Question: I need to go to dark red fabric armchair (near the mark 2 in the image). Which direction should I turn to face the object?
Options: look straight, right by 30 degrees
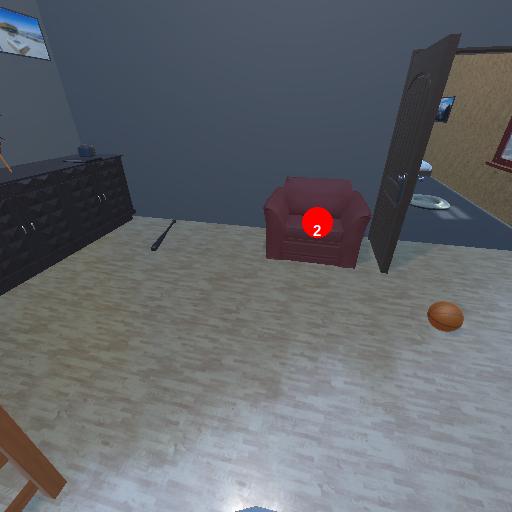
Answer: look straight